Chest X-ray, PA view. Patient: 78 years old, sex M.
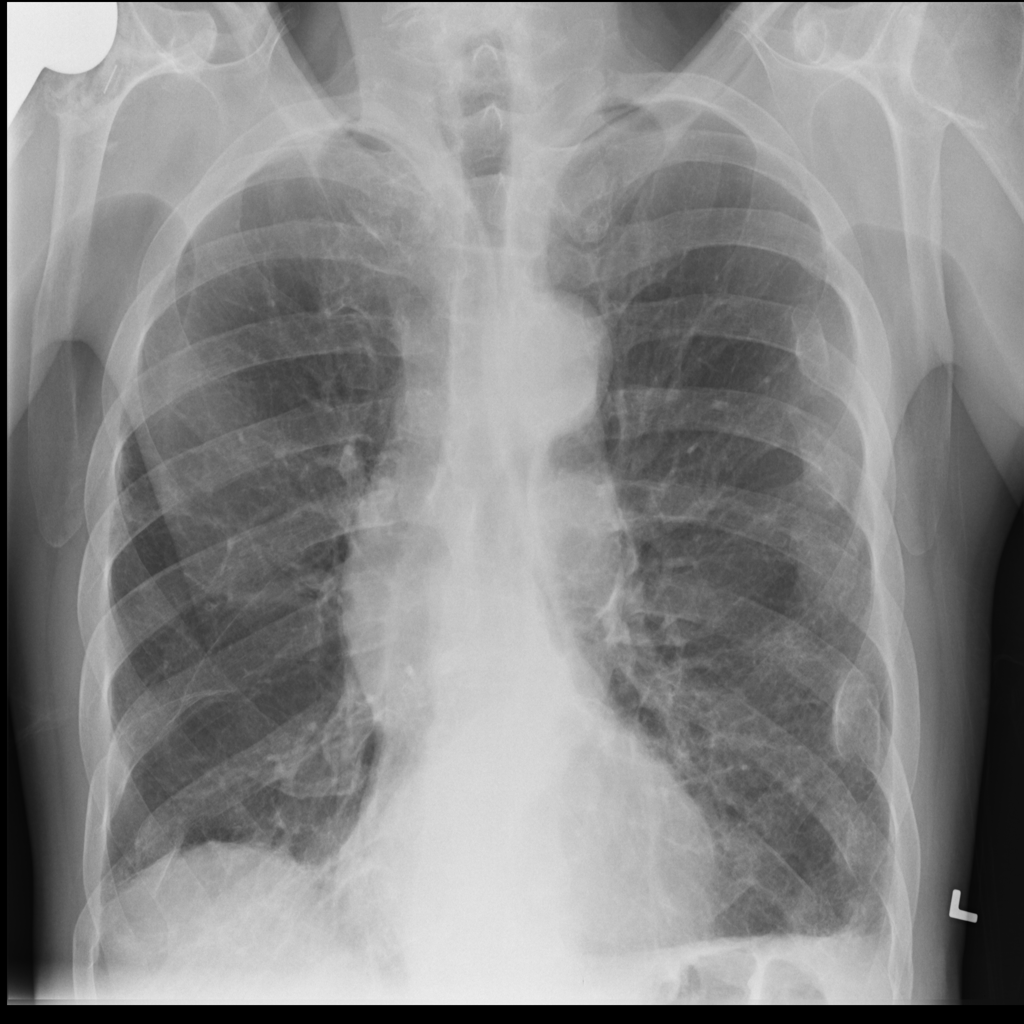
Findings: No Finding